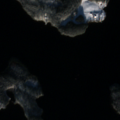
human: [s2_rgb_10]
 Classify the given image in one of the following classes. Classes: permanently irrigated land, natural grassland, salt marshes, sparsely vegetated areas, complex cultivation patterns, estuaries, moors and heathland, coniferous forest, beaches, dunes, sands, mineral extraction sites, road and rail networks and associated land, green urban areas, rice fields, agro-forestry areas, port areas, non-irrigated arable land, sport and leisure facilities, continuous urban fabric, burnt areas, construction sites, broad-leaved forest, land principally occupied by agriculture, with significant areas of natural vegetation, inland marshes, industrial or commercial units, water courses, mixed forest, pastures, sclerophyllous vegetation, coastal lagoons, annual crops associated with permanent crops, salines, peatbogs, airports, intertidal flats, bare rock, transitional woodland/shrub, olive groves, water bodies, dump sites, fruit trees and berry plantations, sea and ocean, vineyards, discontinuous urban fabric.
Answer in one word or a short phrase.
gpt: coniferous forest, mixed forest, water bodies